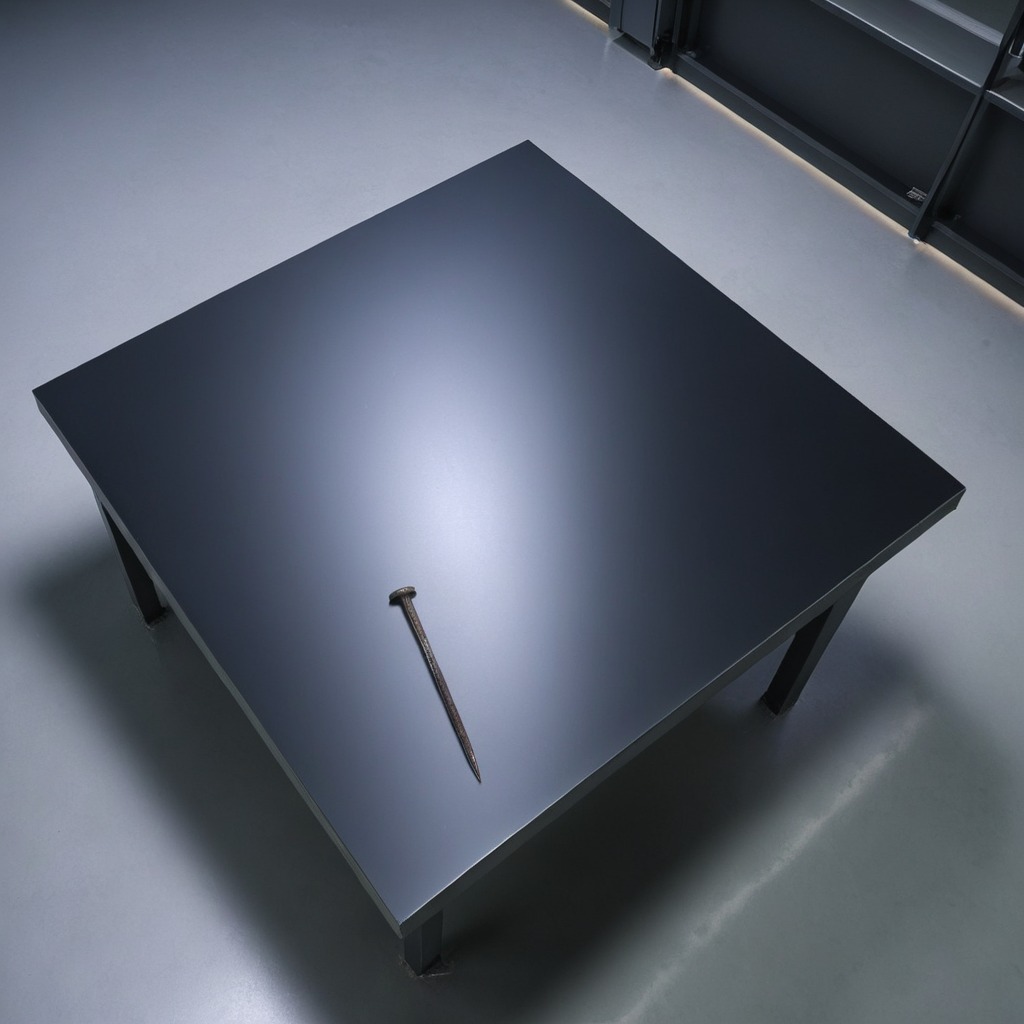
A nail is lying on a clean empty table in the evening.